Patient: sex M, age 21
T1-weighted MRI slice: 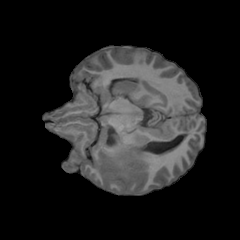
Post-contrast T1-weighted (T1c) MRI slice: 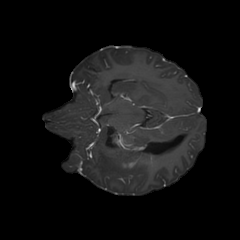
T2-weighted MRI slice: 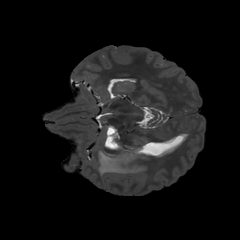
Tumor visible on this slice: yes
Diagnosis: Glioblastoma, IDH-wildtype
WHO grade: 4